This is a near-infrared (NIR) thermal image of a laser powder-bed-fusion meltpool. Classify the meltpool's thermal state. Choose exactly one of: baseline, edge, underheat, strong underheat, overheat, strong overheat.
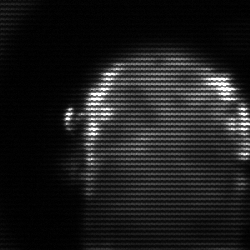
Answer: baseline